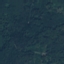
Land use / land cover: Forest